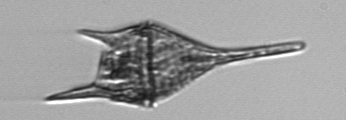
Label: Tripos_lineatus